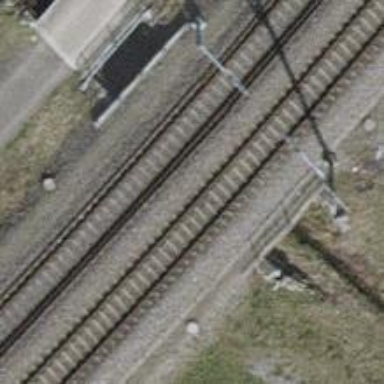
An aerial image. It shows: Bridge with single railway track electrified by contact line.